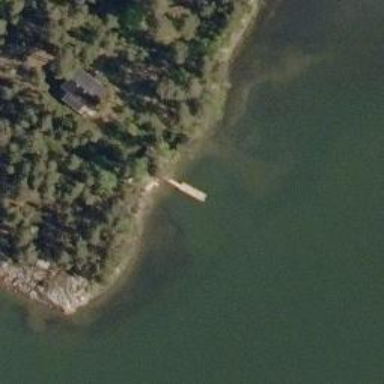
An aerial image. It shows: Man-made pier.